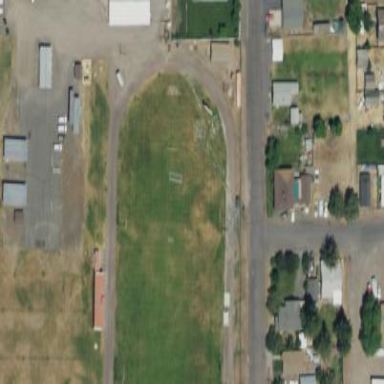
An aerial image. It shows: American football pitch.